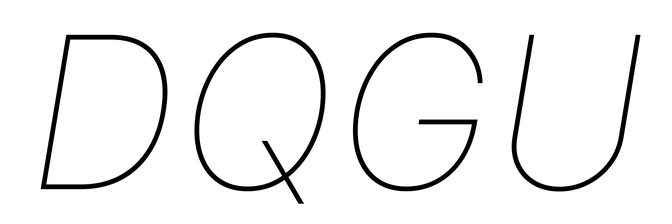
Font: Inter-Italic_Thin_Italic